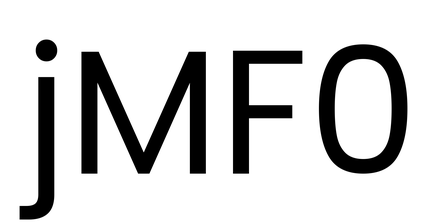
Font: Poppins-Regular